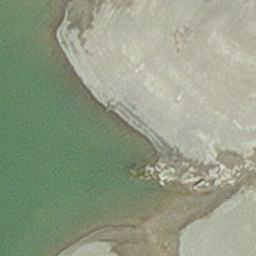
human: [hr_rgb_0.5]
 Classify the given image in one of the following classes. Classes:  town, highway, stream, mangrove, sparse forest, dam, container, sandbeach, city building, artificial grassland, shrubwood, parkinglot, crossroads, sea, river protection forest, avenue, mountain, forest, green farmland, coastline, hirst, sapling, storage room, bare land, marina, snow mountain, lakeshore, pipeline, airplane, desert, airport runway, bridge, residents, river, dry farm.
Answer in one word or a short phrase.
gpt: hirst